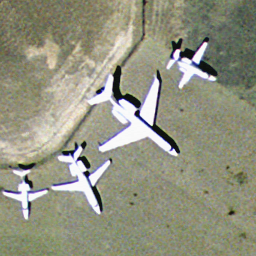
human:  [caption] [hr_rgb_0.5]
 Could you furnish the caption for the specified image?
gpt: There are four airplanes at the airport .

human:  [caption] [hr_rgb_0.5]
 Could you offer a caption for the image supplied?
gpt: Four white airplanes are stopped neatly at the airport .

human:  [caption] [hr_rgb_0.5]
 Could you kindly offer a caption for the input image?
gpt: One big airplane and three small airplanes are stopped at the airport .

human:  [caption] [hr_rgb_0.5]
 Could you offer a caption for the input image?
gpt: Four airplanes are stopped at the airport and the ground is dark .

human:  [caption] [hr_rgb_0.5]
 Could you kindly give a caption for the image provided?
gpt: Four white airplanes are stopped at the airport and the ground is dark .